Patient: sex F, age 63
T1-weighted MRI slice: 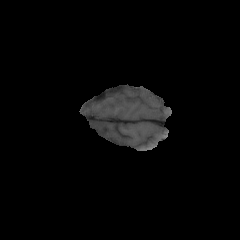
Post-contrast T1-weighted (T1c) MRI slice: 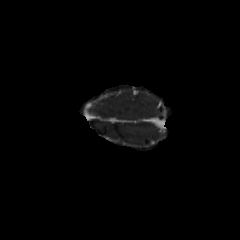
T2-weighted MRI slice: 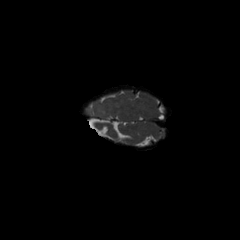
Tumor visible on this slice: yes
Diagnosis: Glioblastoma, IDH-wildtype
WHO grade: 4